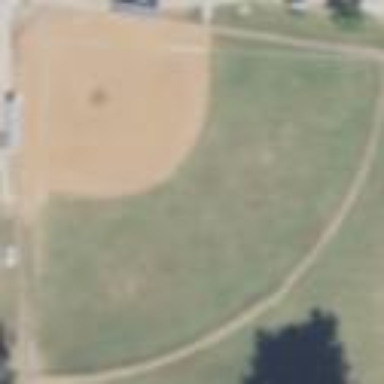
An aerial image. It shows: Baseball pitch for leisure and sports activities.